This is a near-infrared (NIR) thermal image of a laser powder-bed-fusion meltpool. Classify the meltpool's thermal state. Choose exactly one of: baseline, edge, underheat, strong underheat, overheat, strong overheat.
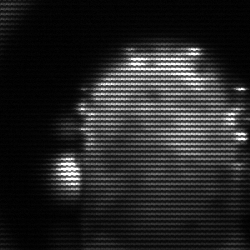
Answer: baseline